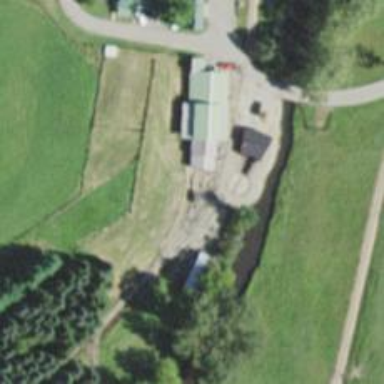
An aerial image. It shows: Miniature railway situated in yard.